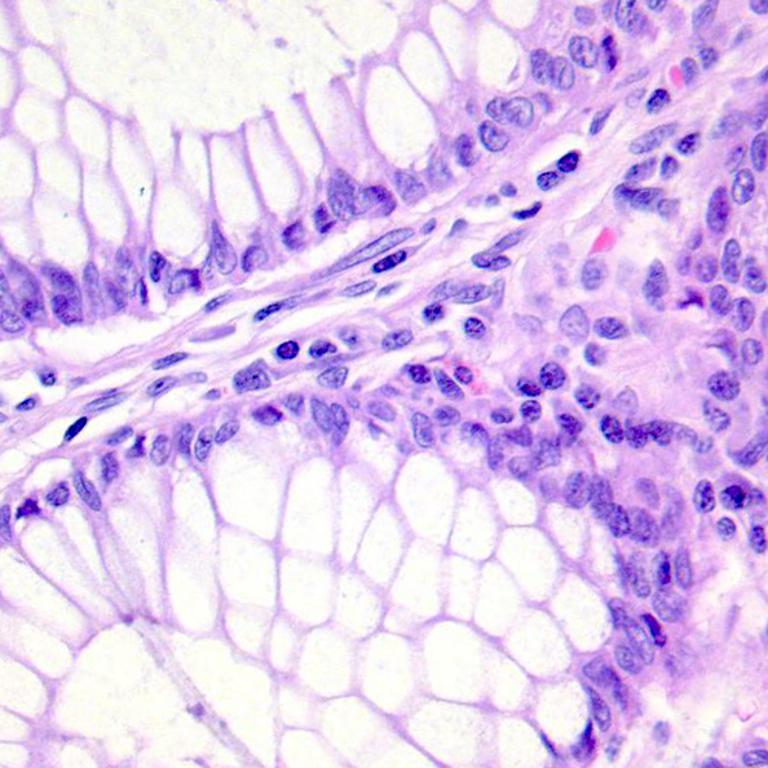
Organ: colon
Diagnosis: benign